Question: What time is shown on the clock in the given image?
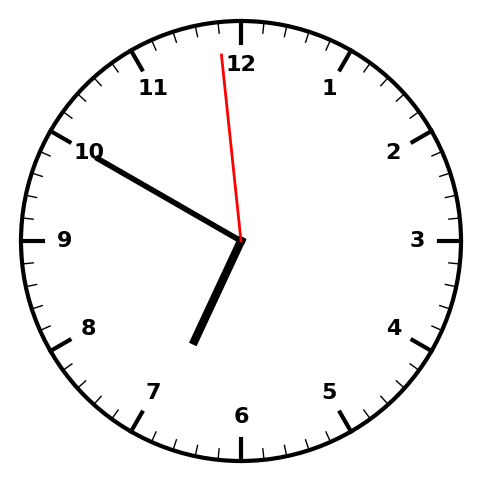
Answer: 06:49:59